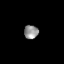
Tissue: skin
Cell type: Epithelial cells
Senescence score: 0.7787
Nuclear area (px): 194
Mean DAPI intensity: 144.979